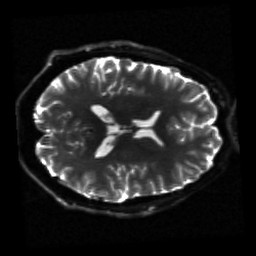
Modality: sbref
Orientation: axial
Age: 26
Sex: male
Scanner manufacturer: siemens
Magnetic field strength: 3 T
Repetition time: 3.23 s
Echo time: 0.0892 s